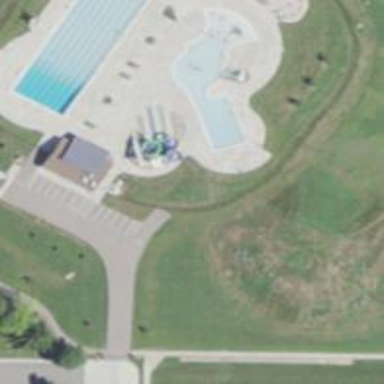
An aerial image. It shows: Water slide attraction.